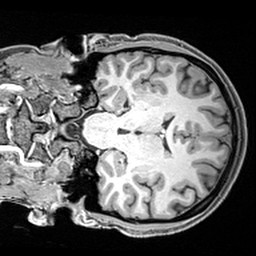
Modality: T1w
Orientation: coronal
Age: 28
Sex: female
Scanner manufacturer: siemens
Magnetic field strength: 3 T
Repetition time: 2.4 s
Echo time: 0.0022 s